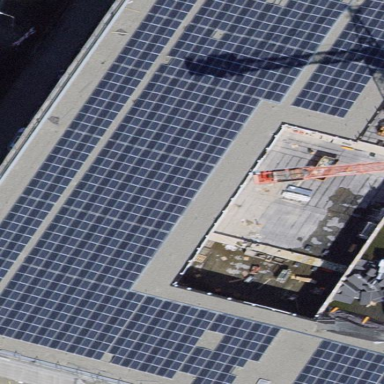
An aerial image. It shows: Solar photovoltaic panel generator.